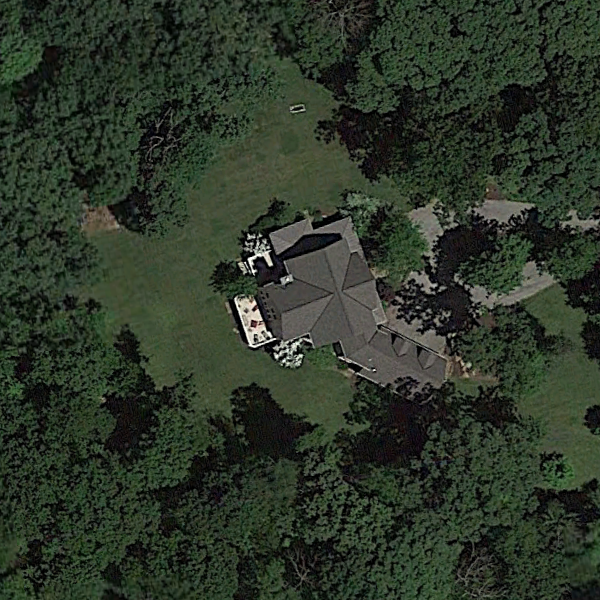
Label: SparseResidential